Field crop: maize
Growth stage: 2
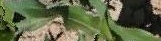
Species: maize